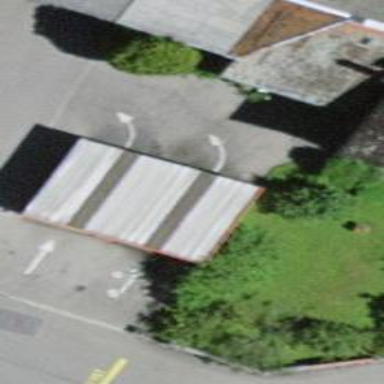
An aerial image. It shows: View of roof of building.